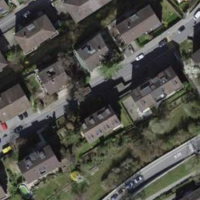
EUNIS habitat code: 55
Species observed at this site:
Cymbalaria muralis